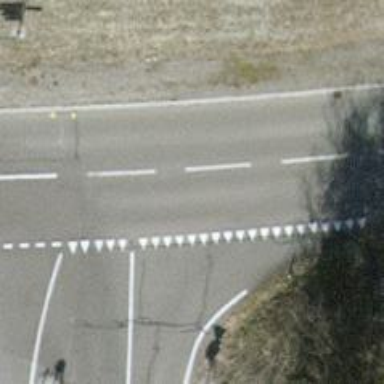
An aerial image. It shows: Road with "give way" sign.